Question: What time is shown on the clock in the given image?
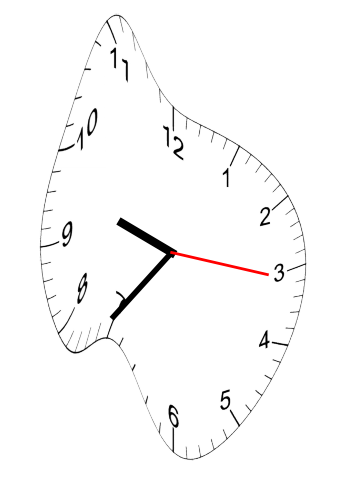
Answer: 09:36:16